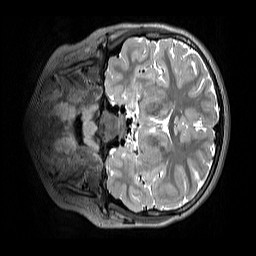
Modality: T2w
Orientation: coronal
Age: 9
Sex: female
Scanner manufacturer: siemens
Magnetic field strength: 3 T
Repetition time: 3.2 s
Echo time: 0.408 s